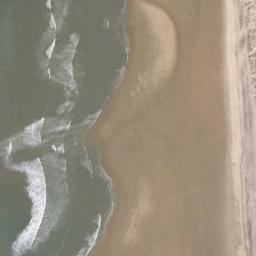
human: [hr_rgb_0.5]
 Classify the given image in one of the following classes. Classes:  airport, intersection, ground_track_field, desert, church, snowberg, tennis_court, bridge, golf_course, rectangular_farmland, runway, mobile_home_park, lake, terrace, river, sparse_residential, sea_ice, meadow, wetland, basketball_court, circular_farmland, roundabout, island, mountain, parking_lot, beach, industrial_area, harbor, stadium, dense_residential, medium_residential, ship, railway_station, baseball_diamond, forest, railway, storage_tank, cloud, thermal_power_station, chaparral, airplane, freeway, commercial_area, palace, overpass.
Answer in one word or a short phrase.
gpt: beach